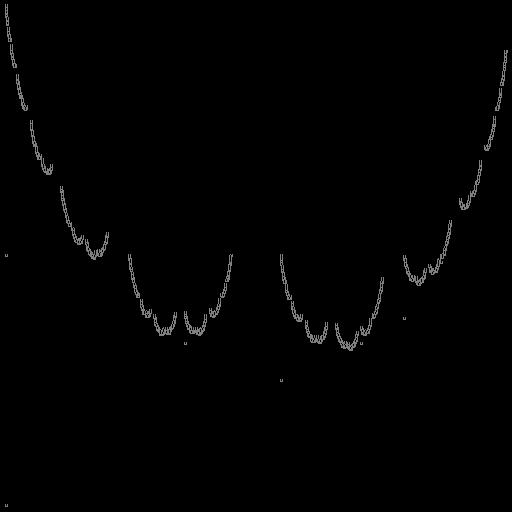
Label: a4